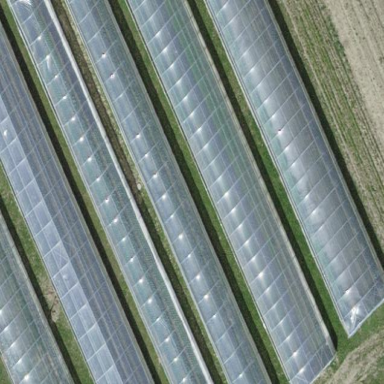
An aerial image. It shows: Greenhouse.